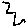
Label: zigzag